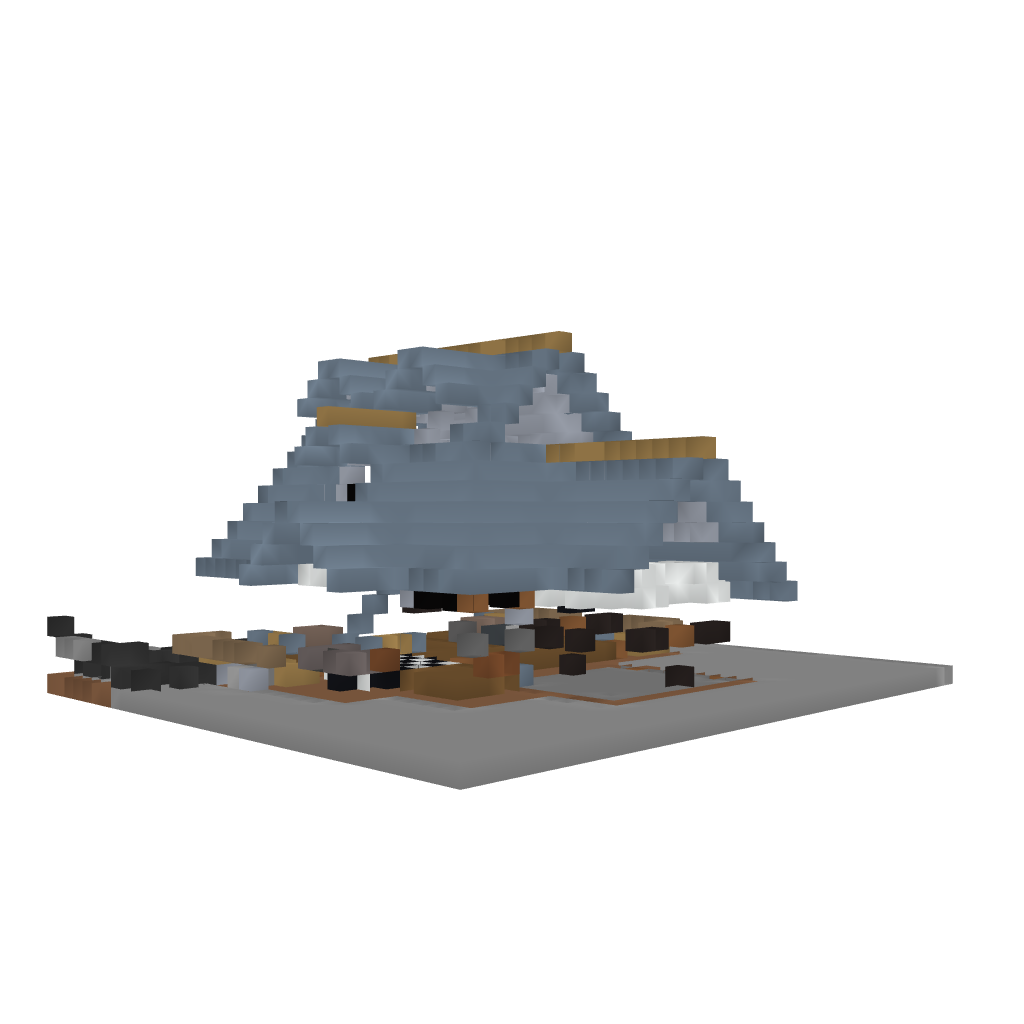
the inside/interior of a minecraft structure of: Country House Plan 01